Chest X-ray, PA view. Patient: 72 years old, sex M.
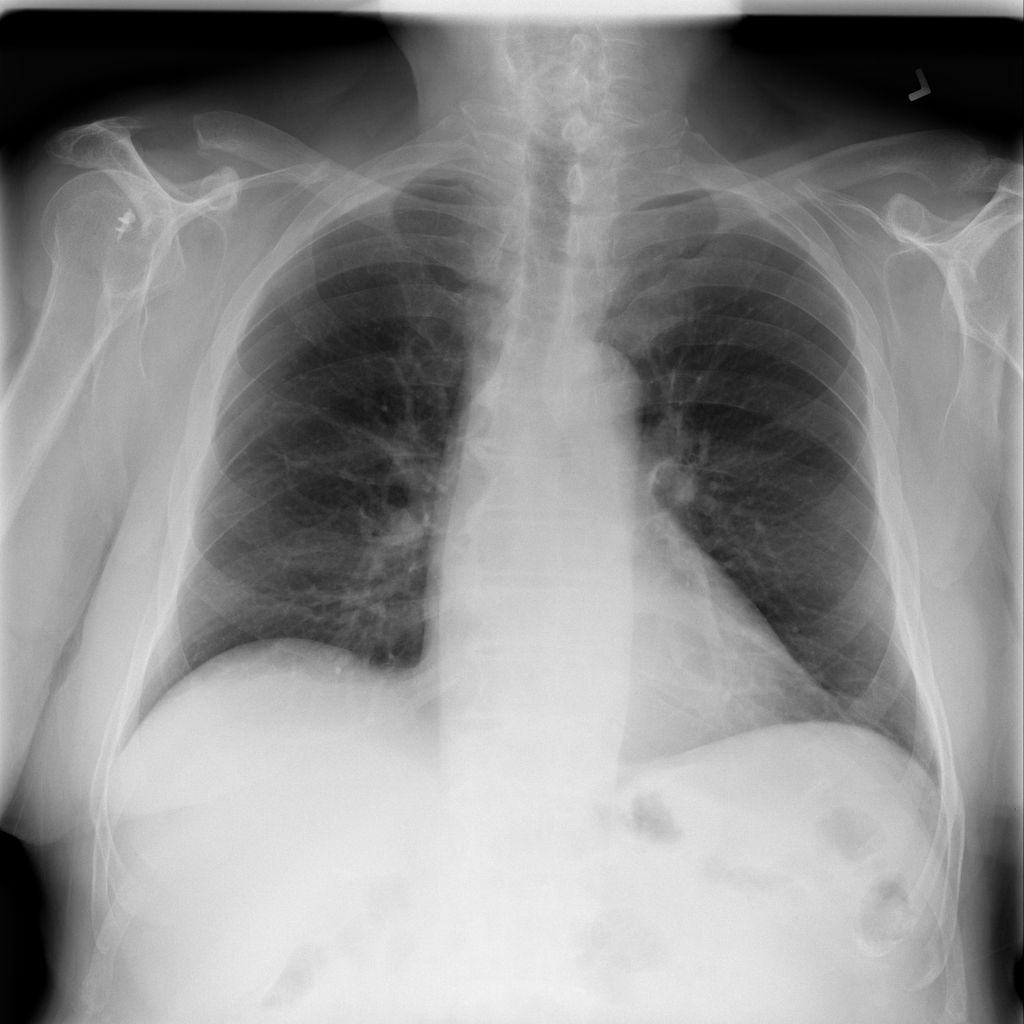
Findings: No Finding